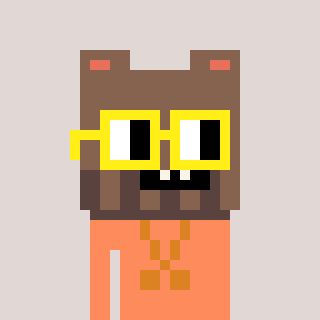
a pixel art character with square yellow glasses, a bear-shaped head and a peachy-colored body on a warm background